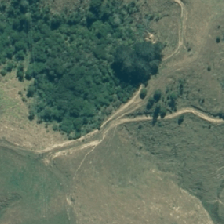
Land cover: high_producing_grassland